Question: I saw an appealing multivariate density plot using Tikz and was wondering if there was a way to replicate this plot with my own data within R. I am not familiar with Tikz, but I found this reference which seems to imply I may be able to use this feature within R. <URL>
In short, what is the best way to produce a plot very similar (different distribution of course) to the one shown below using the two data samples provided?
Here is some sample data that can be used to create the distribution plot.
'''
# Sample data
var1 <- exp(rlnorm(100000, meanlog=0.03, sdlog=0.15))/100
var2 <- 1-(var1 + rnorm(100000, 0, 0.01))
'''
Here is the reference page where I found the original chart
<URL>

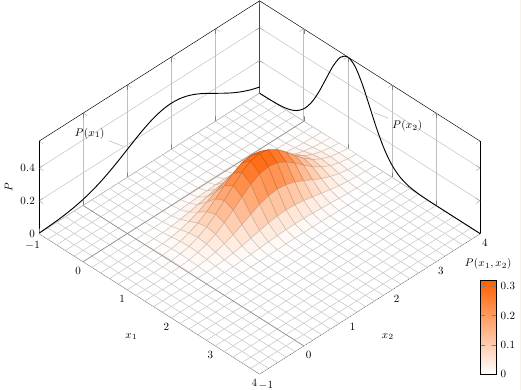
Answer: You could start with the 'persp' function to draw the 3 dimensional plot (if you do this from data rather than the formula then you need to use some form of density estimation first, the example plot looks smooth enough that it is probably based on the formula rather than estimated from the data). Then use the return value from 'persp' to project the additional plotting info.
There may also be an option using the rgl package, I seem to remember that it has a way to project a plot onto the axes planes.
Here is some sample code to get you started. It uses a parametric distribution, but could be adapted to use 'kde2d' from MASS or other ways of estimating the density from data:
'''
x <- seq( -3, 3, length=25 )
y <- seq( -3, 3, length=25 )
z <- outer( x, y, function(x,y) dnorm(x,0,0.5)*dnorm(y,0,1) )
zl <- c(0,4*max(z))
## persp plot
trmat <- persp(x,y,z, theta=120, zlim=zl, box=FALSE, shade=0.5)
## x grid
for( i in seq(-3,3, by=0.5 ) ) {
lines( trans3d( c(i,i), c(-3,-3), zl, trmat ), col='grey' )
}
for( i in seq(0,zl[2], length=7) ) {
lines( trans3d( c(-3,3), c(-3,-3), c(i,i), trmat ), col='grey' )
}
## marginal for x
lines( trans3d( seq(-3,3,length=100), -3, dnorm(seq(-3,3,length=100),0,.5),
trmat), lwd=2, col='blue' )
## y grid
for( i in seq(-3,3, by=0.5 ) ) {
lines( trans3d( c(-3,-3), c(i,i), zl, trmat ), col='grey' )
}
for( i in seq(0,zl[2], length=7) ) {
lines( trans3d( c(-3,-3), c(-3,3), c(i,i), trmat ), col='grey' )
}
## marginal for y
lines( trans3d( -3, seq(-3,3,length=100), dnorm(seq(-3,3,length=100),0,1),
trmat), lwd=2, col='blue' )
'''